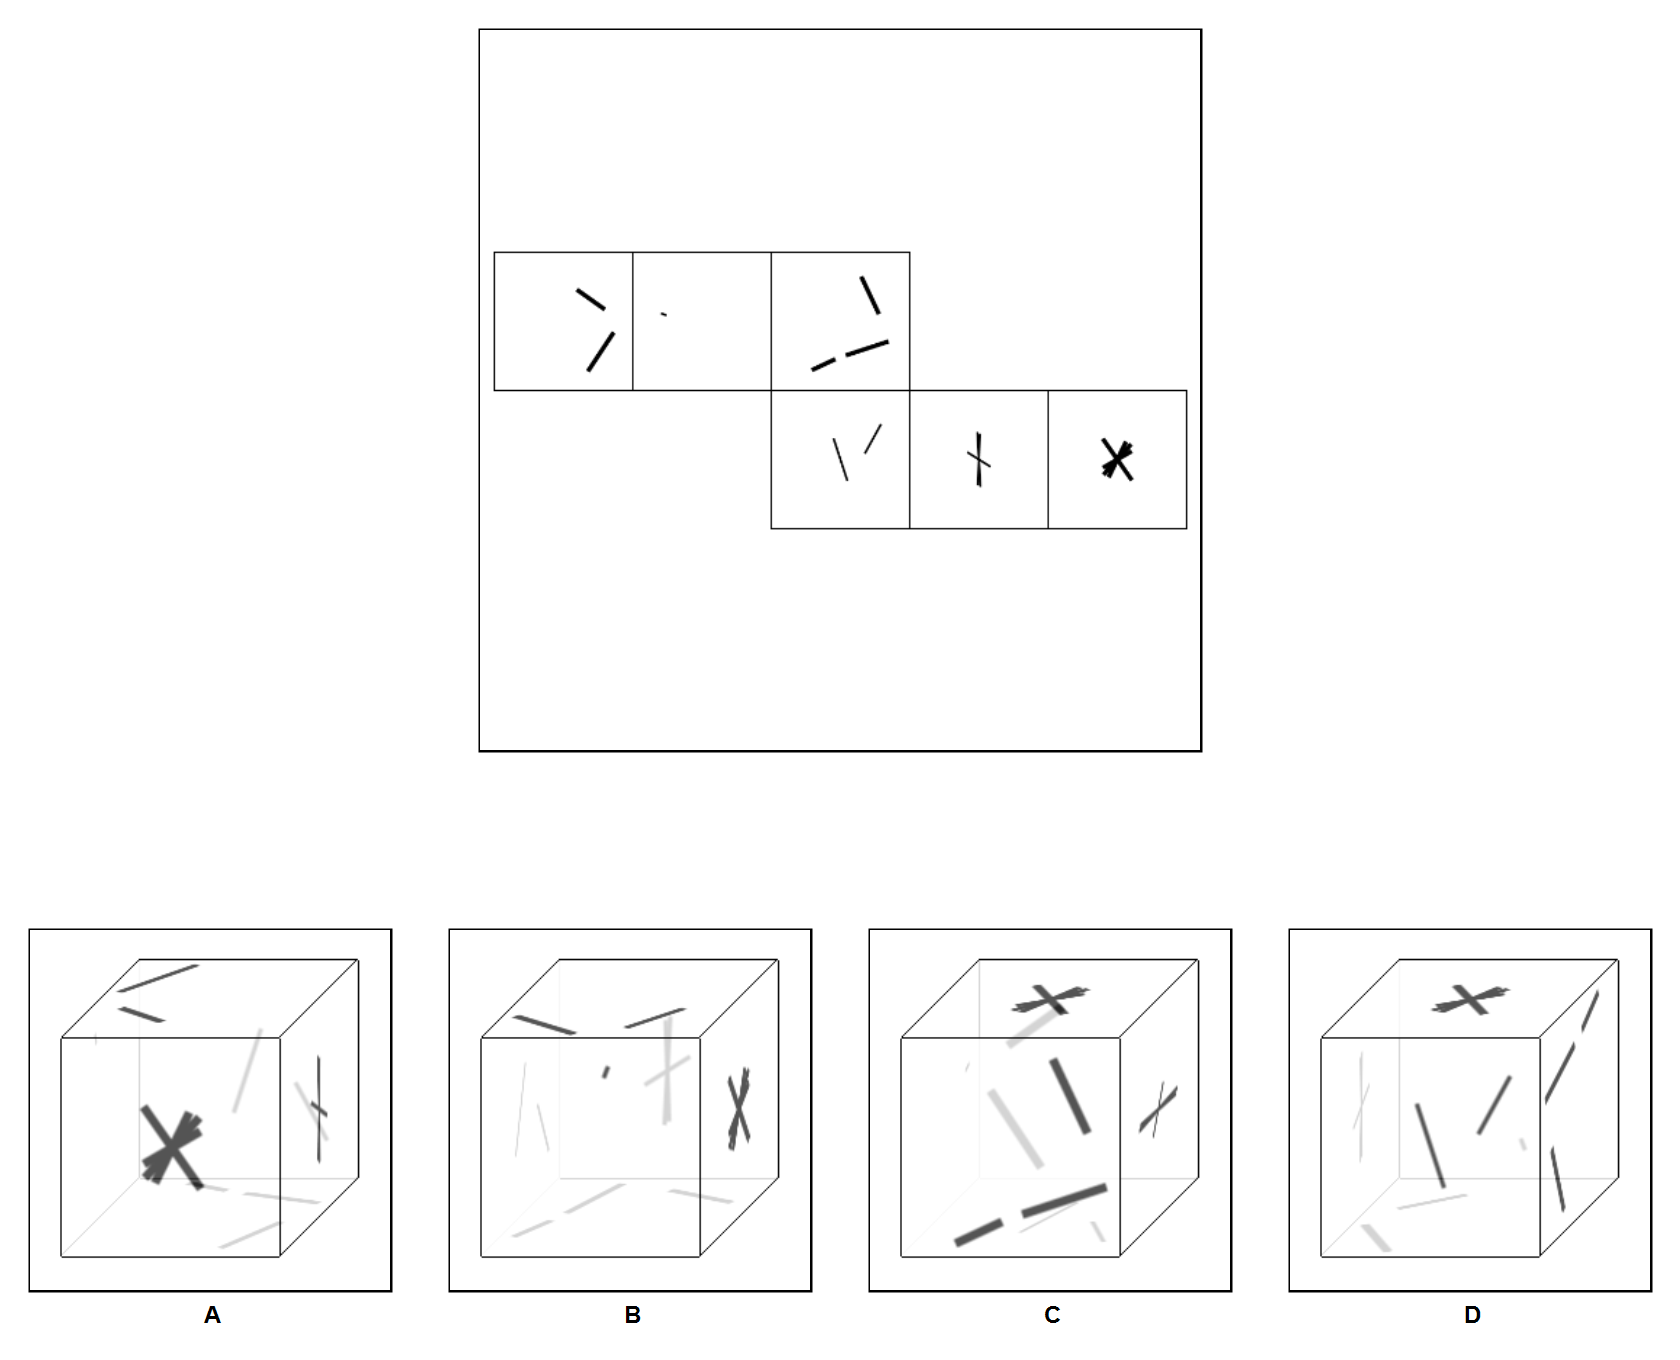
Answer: D